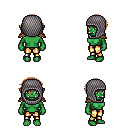
a pixel art fantasy rpg character, female body template, orc, green skin, leather shoulder armor, gold greaves, brown short bangs hairstyle, chain hood, four views (front, back, left, right), 2x2 character sprite sheet, small pixel art, hard edges, no anti-aliasing